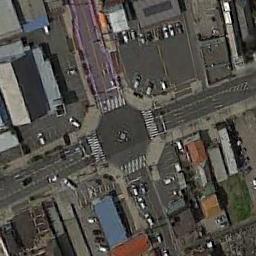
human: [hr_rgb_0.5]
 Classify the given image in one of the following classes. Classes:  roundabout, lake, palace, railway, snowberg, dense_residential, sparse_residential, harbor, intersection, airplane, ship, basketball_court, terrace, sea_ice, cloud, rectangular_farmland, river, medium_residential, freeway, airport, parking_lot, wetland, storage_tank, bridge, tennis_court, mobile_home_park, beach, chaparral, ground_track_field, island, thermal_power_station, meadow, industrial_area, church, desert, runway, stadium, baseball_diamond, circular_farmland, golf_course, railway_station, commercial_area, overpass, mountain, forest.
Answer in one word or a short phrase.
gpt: intersection